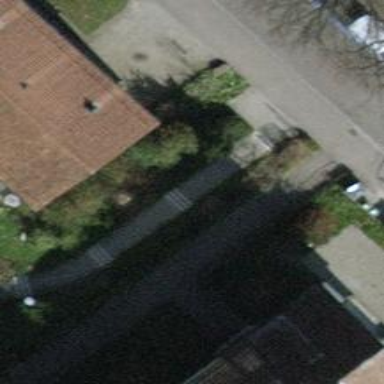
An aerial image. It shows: Concrete steps.